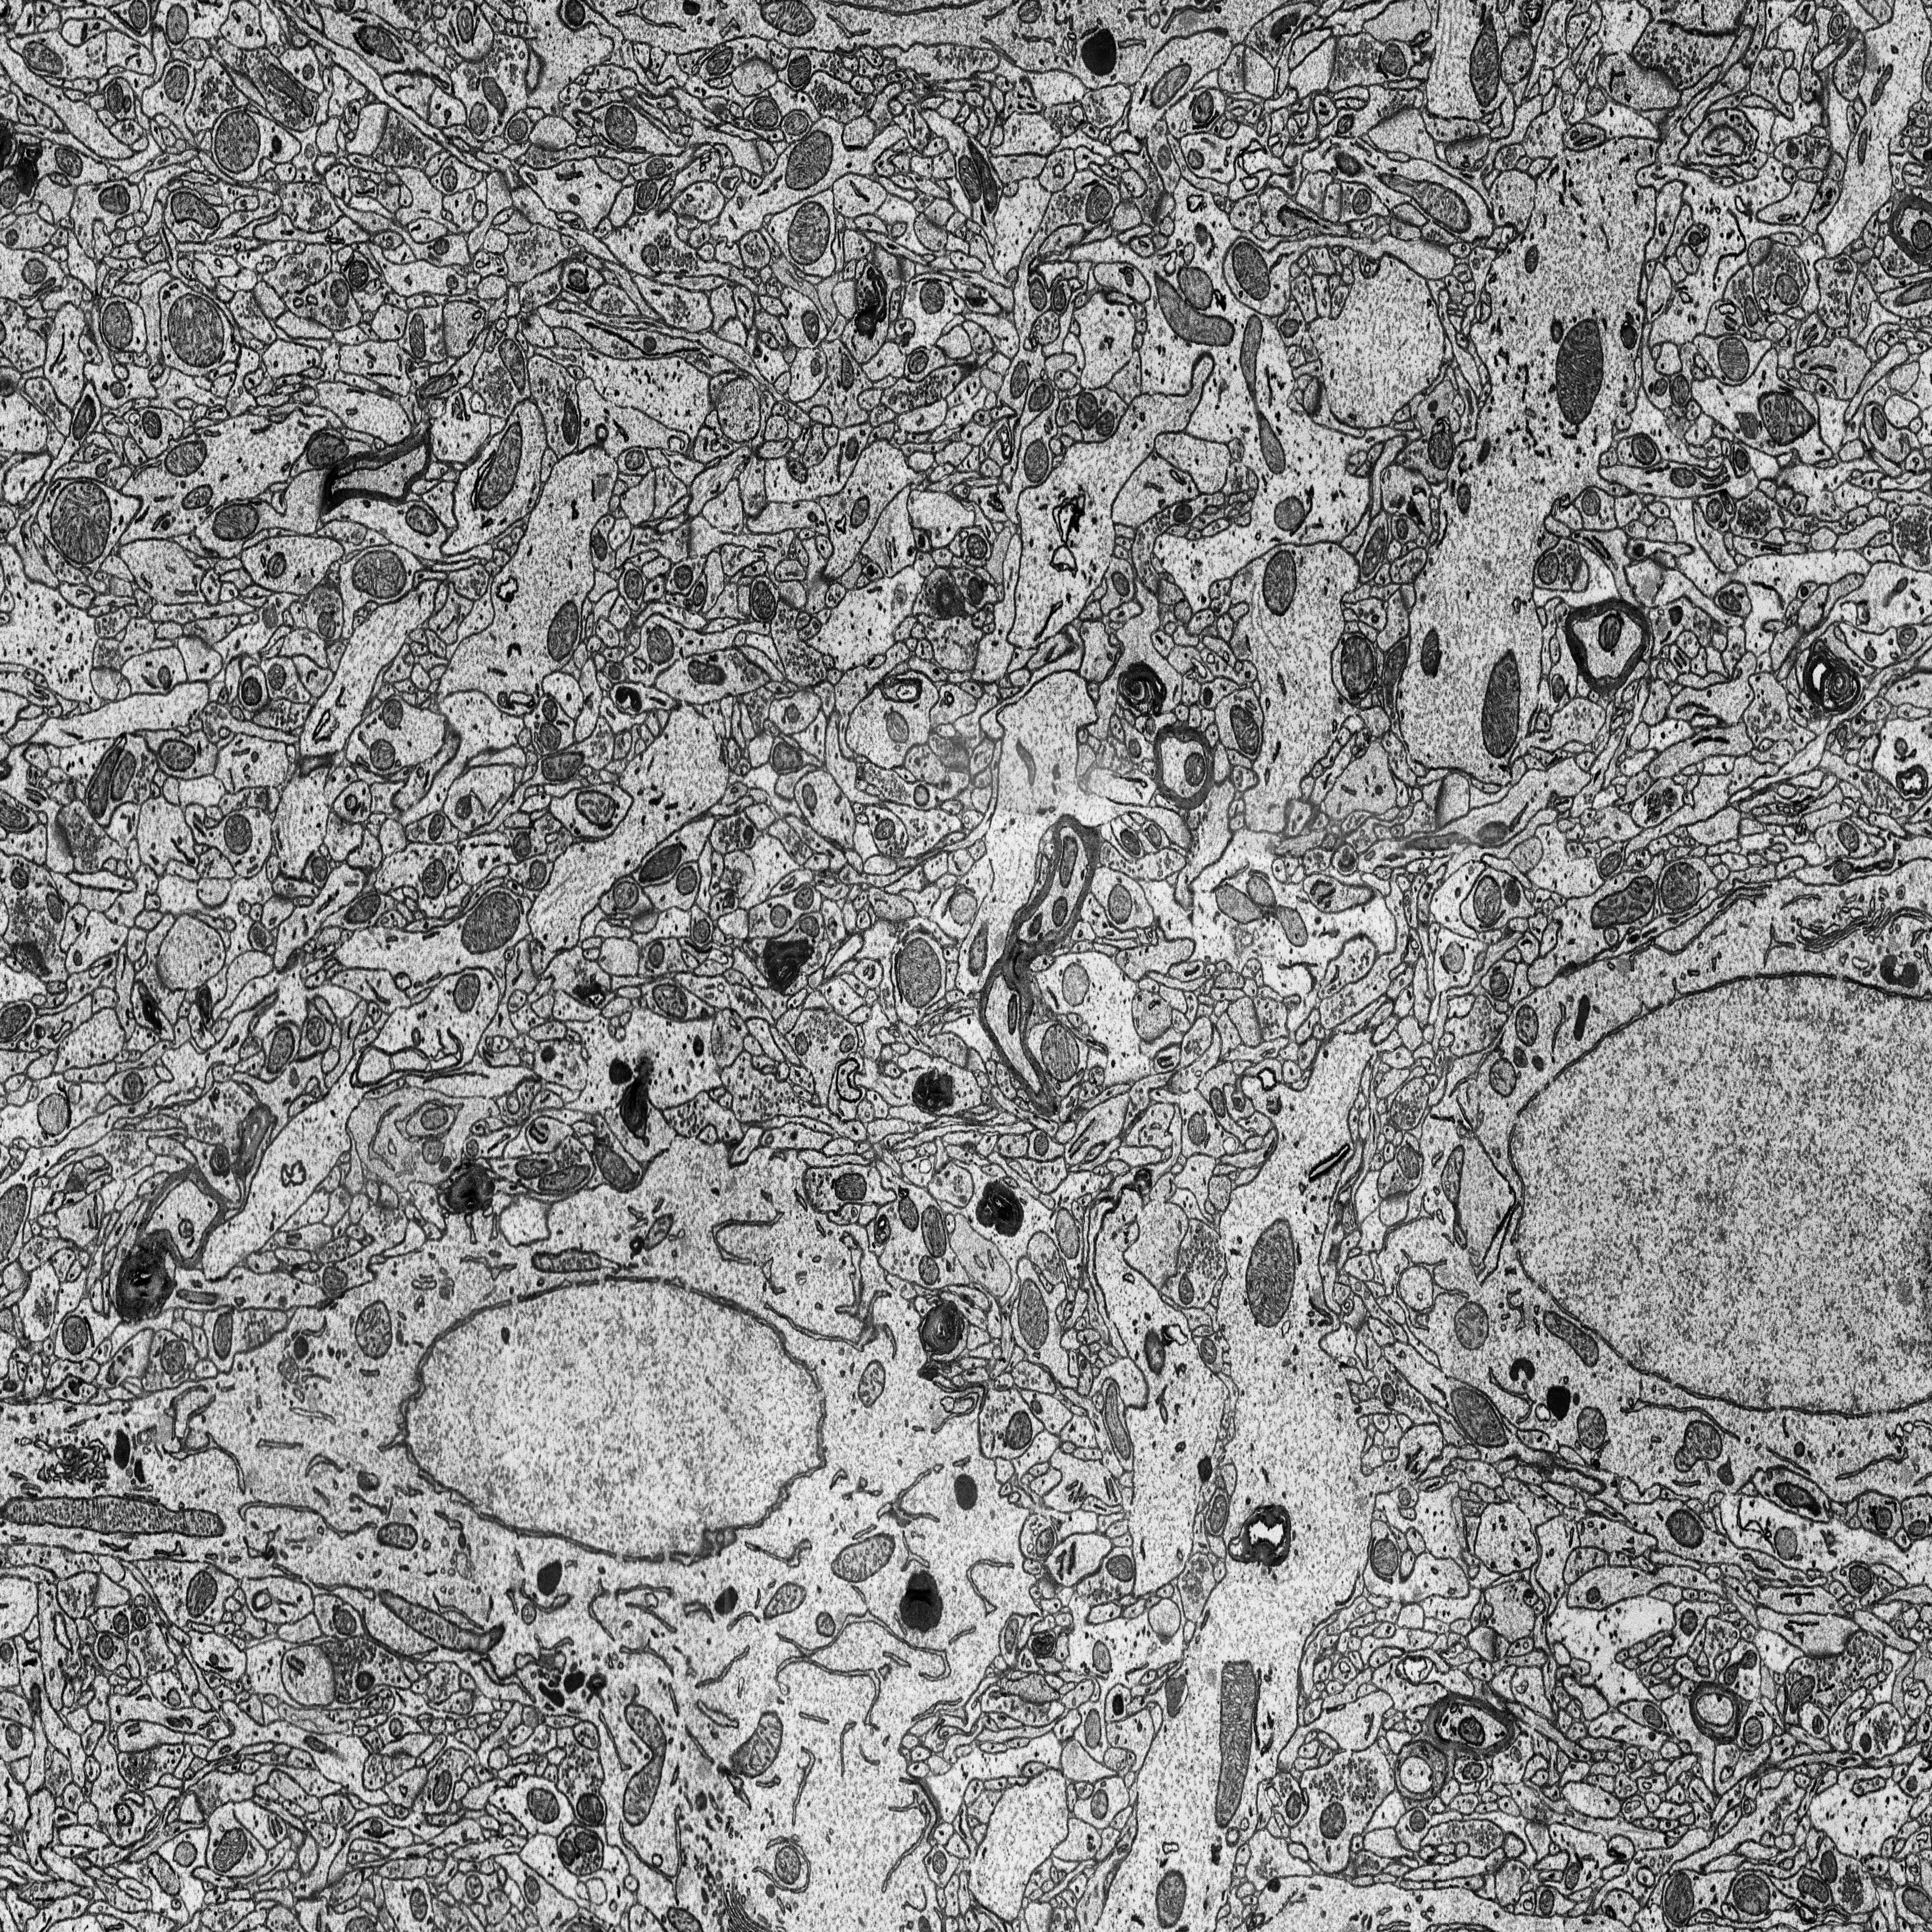
Electron microscopy slice of rat cortex tissue
Slice depth (z): 201
Mitochondria instances in slice: 370